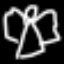
Label: angel